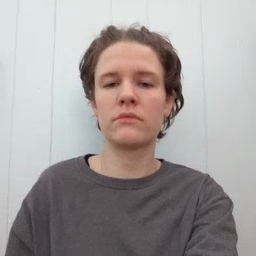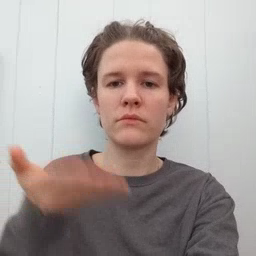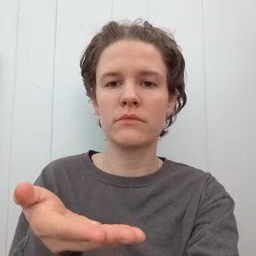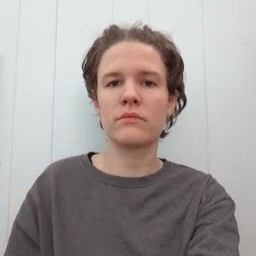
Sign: there